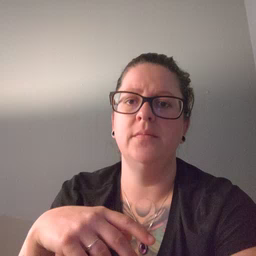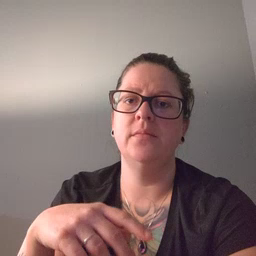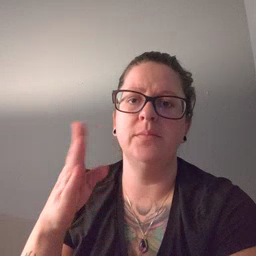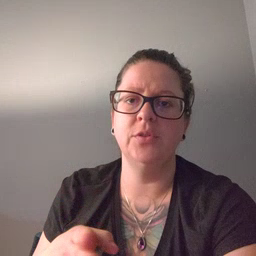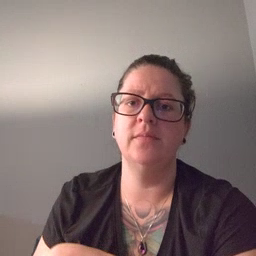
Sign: person